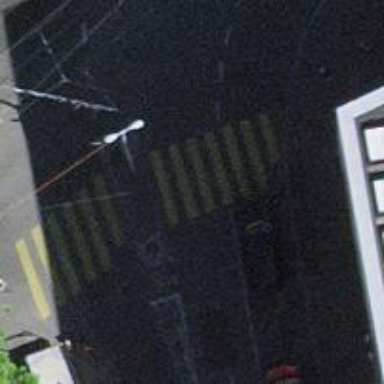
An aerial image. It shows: Uncontrolled zebra crossing with pedestrian island.